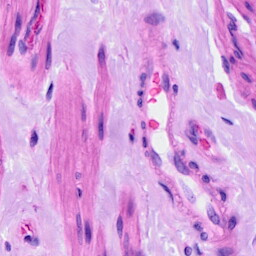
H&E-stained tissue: Ovarian